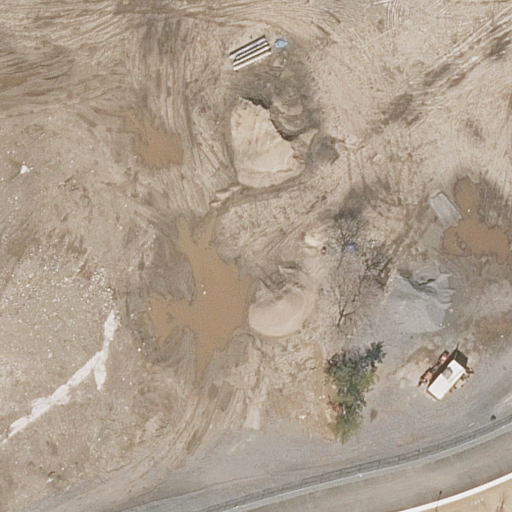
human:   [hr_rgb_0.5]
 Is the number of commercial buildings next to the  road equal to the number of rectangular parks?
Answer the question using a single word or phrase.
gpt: no

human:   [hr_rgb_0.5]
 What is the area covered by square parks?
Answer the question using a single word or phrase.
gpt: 0m2

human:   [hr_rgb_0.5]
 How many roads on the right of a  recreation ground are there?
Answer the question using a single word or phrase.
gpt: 1

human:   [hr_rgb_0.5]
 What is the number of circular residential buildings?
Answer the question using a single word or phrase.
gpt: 0

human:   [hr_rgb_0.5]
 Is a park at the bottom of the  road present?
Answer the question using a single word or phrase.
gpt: no

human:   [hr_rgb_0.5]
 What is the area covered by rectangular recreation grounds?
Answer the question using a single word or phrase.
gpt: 702m2

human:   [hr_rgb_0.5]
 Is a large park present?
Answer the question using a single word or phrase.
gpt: yes

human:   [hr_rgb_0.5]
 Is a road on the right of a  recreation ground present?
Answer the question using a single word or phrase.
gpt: yes

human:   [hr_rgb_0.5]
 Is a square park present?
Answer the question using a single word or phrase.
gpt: no

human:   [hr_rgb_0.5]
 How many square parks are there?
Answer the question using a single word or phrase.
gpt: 0

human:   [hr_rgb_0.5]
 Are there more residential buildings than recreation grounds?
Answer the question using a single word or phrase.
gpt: no

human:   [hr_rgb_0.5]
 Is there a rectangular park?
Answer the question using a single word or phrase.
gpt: yes

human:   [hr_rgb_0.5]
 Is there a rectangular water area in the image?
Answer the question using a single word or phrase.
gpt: no

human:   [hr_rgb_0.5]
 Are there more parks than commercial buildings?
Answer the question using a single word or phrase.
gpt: yes

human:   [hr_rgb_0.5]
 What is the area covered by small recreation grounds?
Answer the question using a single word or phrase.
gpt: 94m2

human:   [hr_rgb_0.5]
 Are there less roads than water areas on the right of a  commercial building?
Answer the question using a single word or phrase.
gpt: no

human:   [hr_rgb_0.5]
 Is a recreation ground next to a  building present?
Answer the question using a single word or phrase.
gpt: no

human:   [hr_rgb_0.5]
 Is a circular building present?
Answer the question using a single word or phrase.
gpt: no

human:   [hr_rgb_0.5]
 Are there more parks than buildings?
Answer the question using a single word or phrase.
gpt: yes

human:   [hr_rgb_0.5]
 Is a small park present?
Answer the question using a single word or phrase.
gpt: no

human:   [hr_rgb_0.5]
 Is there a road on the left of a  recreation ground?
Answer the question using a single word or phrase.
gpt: no

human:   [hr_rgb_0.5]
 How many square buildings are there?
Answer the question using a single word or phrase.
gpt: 0

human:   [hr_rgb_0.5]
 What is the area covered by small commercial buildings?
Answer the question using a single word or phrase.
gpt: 0m2

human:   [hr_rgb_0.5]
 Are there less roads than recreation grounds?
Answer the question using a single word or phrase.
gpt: yes

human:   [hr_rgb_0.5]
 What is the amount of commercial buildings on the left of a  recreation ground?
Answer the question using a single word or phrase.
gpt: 0

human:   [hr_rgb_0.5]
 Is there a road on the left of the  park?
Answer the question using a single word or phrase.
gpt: yes

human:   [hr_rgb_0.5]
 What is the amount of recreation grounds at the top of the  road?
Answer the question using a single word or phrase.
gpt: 1

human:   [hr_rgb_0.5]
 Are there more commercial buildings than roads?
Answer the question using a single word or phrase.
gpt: no

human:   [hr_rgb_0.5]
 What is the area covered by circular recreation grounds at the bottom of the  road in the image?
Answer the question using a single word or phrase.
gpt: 0m2

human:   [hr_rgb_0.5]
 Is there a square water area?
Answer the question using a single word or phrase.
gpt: no

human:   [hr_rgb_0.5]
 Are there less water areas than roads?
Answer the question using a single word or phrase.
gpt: yes

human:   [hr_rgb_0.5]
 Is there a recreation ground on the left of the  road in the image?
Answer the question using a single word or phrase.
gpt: yes

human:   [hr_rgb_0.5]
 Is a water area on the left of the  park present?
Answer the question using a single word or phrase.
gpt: no

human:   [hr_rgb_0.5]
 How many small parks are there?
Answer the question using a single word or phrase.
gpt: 0

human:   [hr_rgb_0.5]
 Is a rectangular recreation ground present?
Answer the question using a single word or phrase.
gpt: yes

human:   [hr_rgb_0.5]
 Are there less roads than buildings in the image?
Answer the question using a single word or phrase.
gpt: no